Question: I have this code as the footer of my listview. Its just an EditText and a Button to send messages.
'''
<RelativeLayout xmlns:android="http://schemas.android.com/apk/res/android"
android:layout_width="fill_parent" android:orientation="vertical"
android:layout_height="fill_parent" android:id="@+id/relativelayout_messages" android:gravity="right"
android:background="@drawable/fondomain" android:paddingTop="4dp">
<ListView android:id="@+id/android:list" android:listSelector="@android:color/transparent"
android:layout_width="fill_parent" android:layout_height="fill_parent"
android:divider="@layout/linedivider" android:dividerHeight="8dp"
android:cacheColorHint="#0000" android:paddingTop="5dp"
android:layout_alignParentTop="true" android:footerDividersEnabled="true"
android:paddingLeft="10dp" android:paddingRight="10dp"
android:layout_above="@+id/InnerRelativeLayout"
android:fastScrollEnabled="true"
/>
<!-- footer -->
<RelativeLayout xmlns:android="http://schemas.android.com/apk/res/android"
android:id="@+id/InnerRelativeLayout"
android:layout_width="fill_parent"
android:layout_height="wrap_content"
android:layout_alignParentBottom="true"
android:layout_marginTop="10dp"
android:background="@color/greytable"
android:paddingTop="5dp"
android:paddingRight="3dp"
android:paddingLeft="3dp">
<EditText
android:id="@+id/et_sent_msg"
android:layout_width="fill_parent"
android:layout_height="wrap_content"
android:layout_toLeftOf="@+id/bt_sent_msg" >
</EditText>
<Button
android:text="Enviar"
android:id="@+id/bt_sent_msg"
android:layout_width="wrap_content"
android:layout_height="wrap_content"
android:background="@layout/selector_button_msg"
android:textSize="15dp"
android:textStyle="bold"
android:gravity="center"
android:textColor="@color/black"
android:layout_alignParentRight="true" />
</RelativeLayout>
'''
Ant this is the shape for the button background
'''
<selector
xmlns:android="http://schemas.android.com/apk/res/android">
<item android:state_pressed="true" >
<shape>
<gradient
android:startColor="#757202"
android:endColor="#757202"
android:angle="270" />
<corners
android:radius="3dp" />
<padding
android:left="10dp"
android:top="10dp"
android:right="10dp"
android:bottom="10dp" />
<stroke android:width="1dp" android:color="#919790"/>
</shape>
</item>
<item>
<shape>
<gradient
android:startColor="#FFF038"
android:endColor="#FFFF6C"
android:angle="270" />
<corners
android:radius="3dp" />
<padding
android:left="10dp"
android:top="10dp"
android:right="10dp"
android:bottom="10dp" />
<stroke android:width="1dp" android:color="#919790"/>
</shape>
</item>
'''
It's not easy to see at first glance but my EdiTextis not completely align with my Button. As you can see

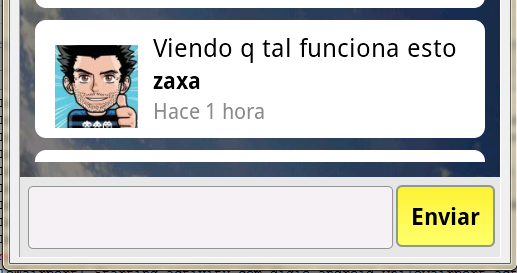
Answer: You need to do:
1. Set android:layout_alignParentBottom="true" to both your edittext and button.
2. Set android:layout_alignParentLeft="true" to edittext.
3. Set android:layout_toRightOf="@+id/edittextid" to button.
Adding your modified code for 'footer':
'''
<RelativeLayout xmlns:android="http://schemas.android.com/apk/res/android"
android:id="@+id/InnerRelativeLayout"
android:layout_width="fill_parent"
android:layout_height="wrap_content"
android:layout_alignParentBottom="true"
android:layout_marginTop="10dp"
android:paddingTop="5dp"
android:paddingRight="3dp"
android:paddingLeft="3dp">
<EditText
android:id="@+id/et_sent_msg"
android:layout_width="fill_parent"
android:layout_height="wrap_content"
android:layout_alignParentBottom="true"
android:layout_toLeftOf="@+id/bt_sent_msg" >
</EditText>
<Button
android:text="Enviar"
android:id="@+id/bt_sent_msg"
android:layout_width="wrap_content"
android:layout_height="wrap_content"
android:textSize="15dp"
android:textStyle="bold"
android:gravity="center"
android:textColor="@color/black"
android:layout_alignParentBottom="true"
android:layout_alignParentRight="true" />
</RelativeLayout>
'''